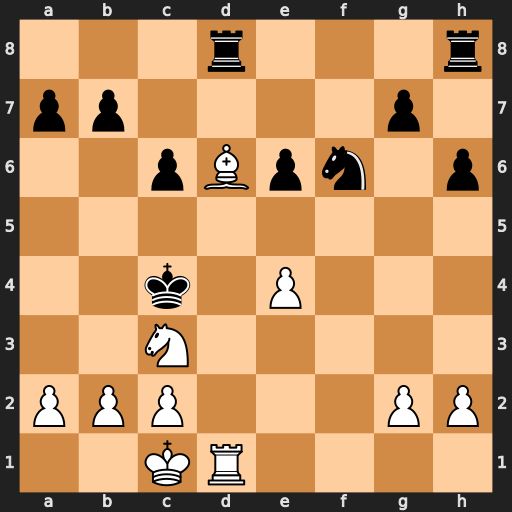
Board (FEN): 3r3r/pp4p1/2pBpn1p/8/2k1P3/2N5/PPP3PP/2KR4
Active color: w
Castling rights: -
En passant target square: -
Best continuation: b3+ Kxc3 Rd3#